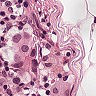
Metastatic tissue present: yes